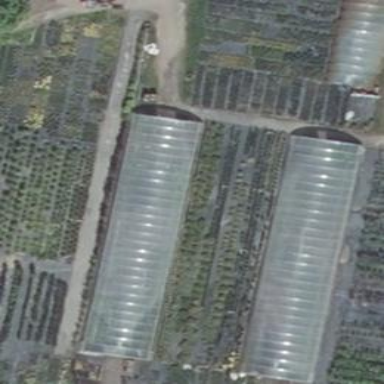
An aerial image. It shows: Greenhouse.